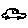
Label: car